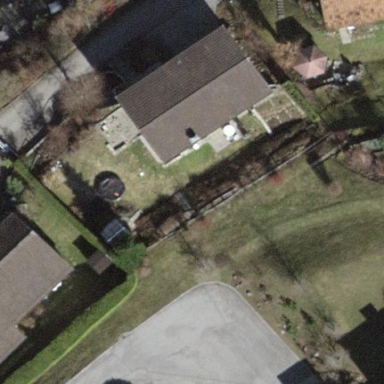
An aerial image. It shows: Simple and straightforward house.